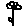
Label: flower